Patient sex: M
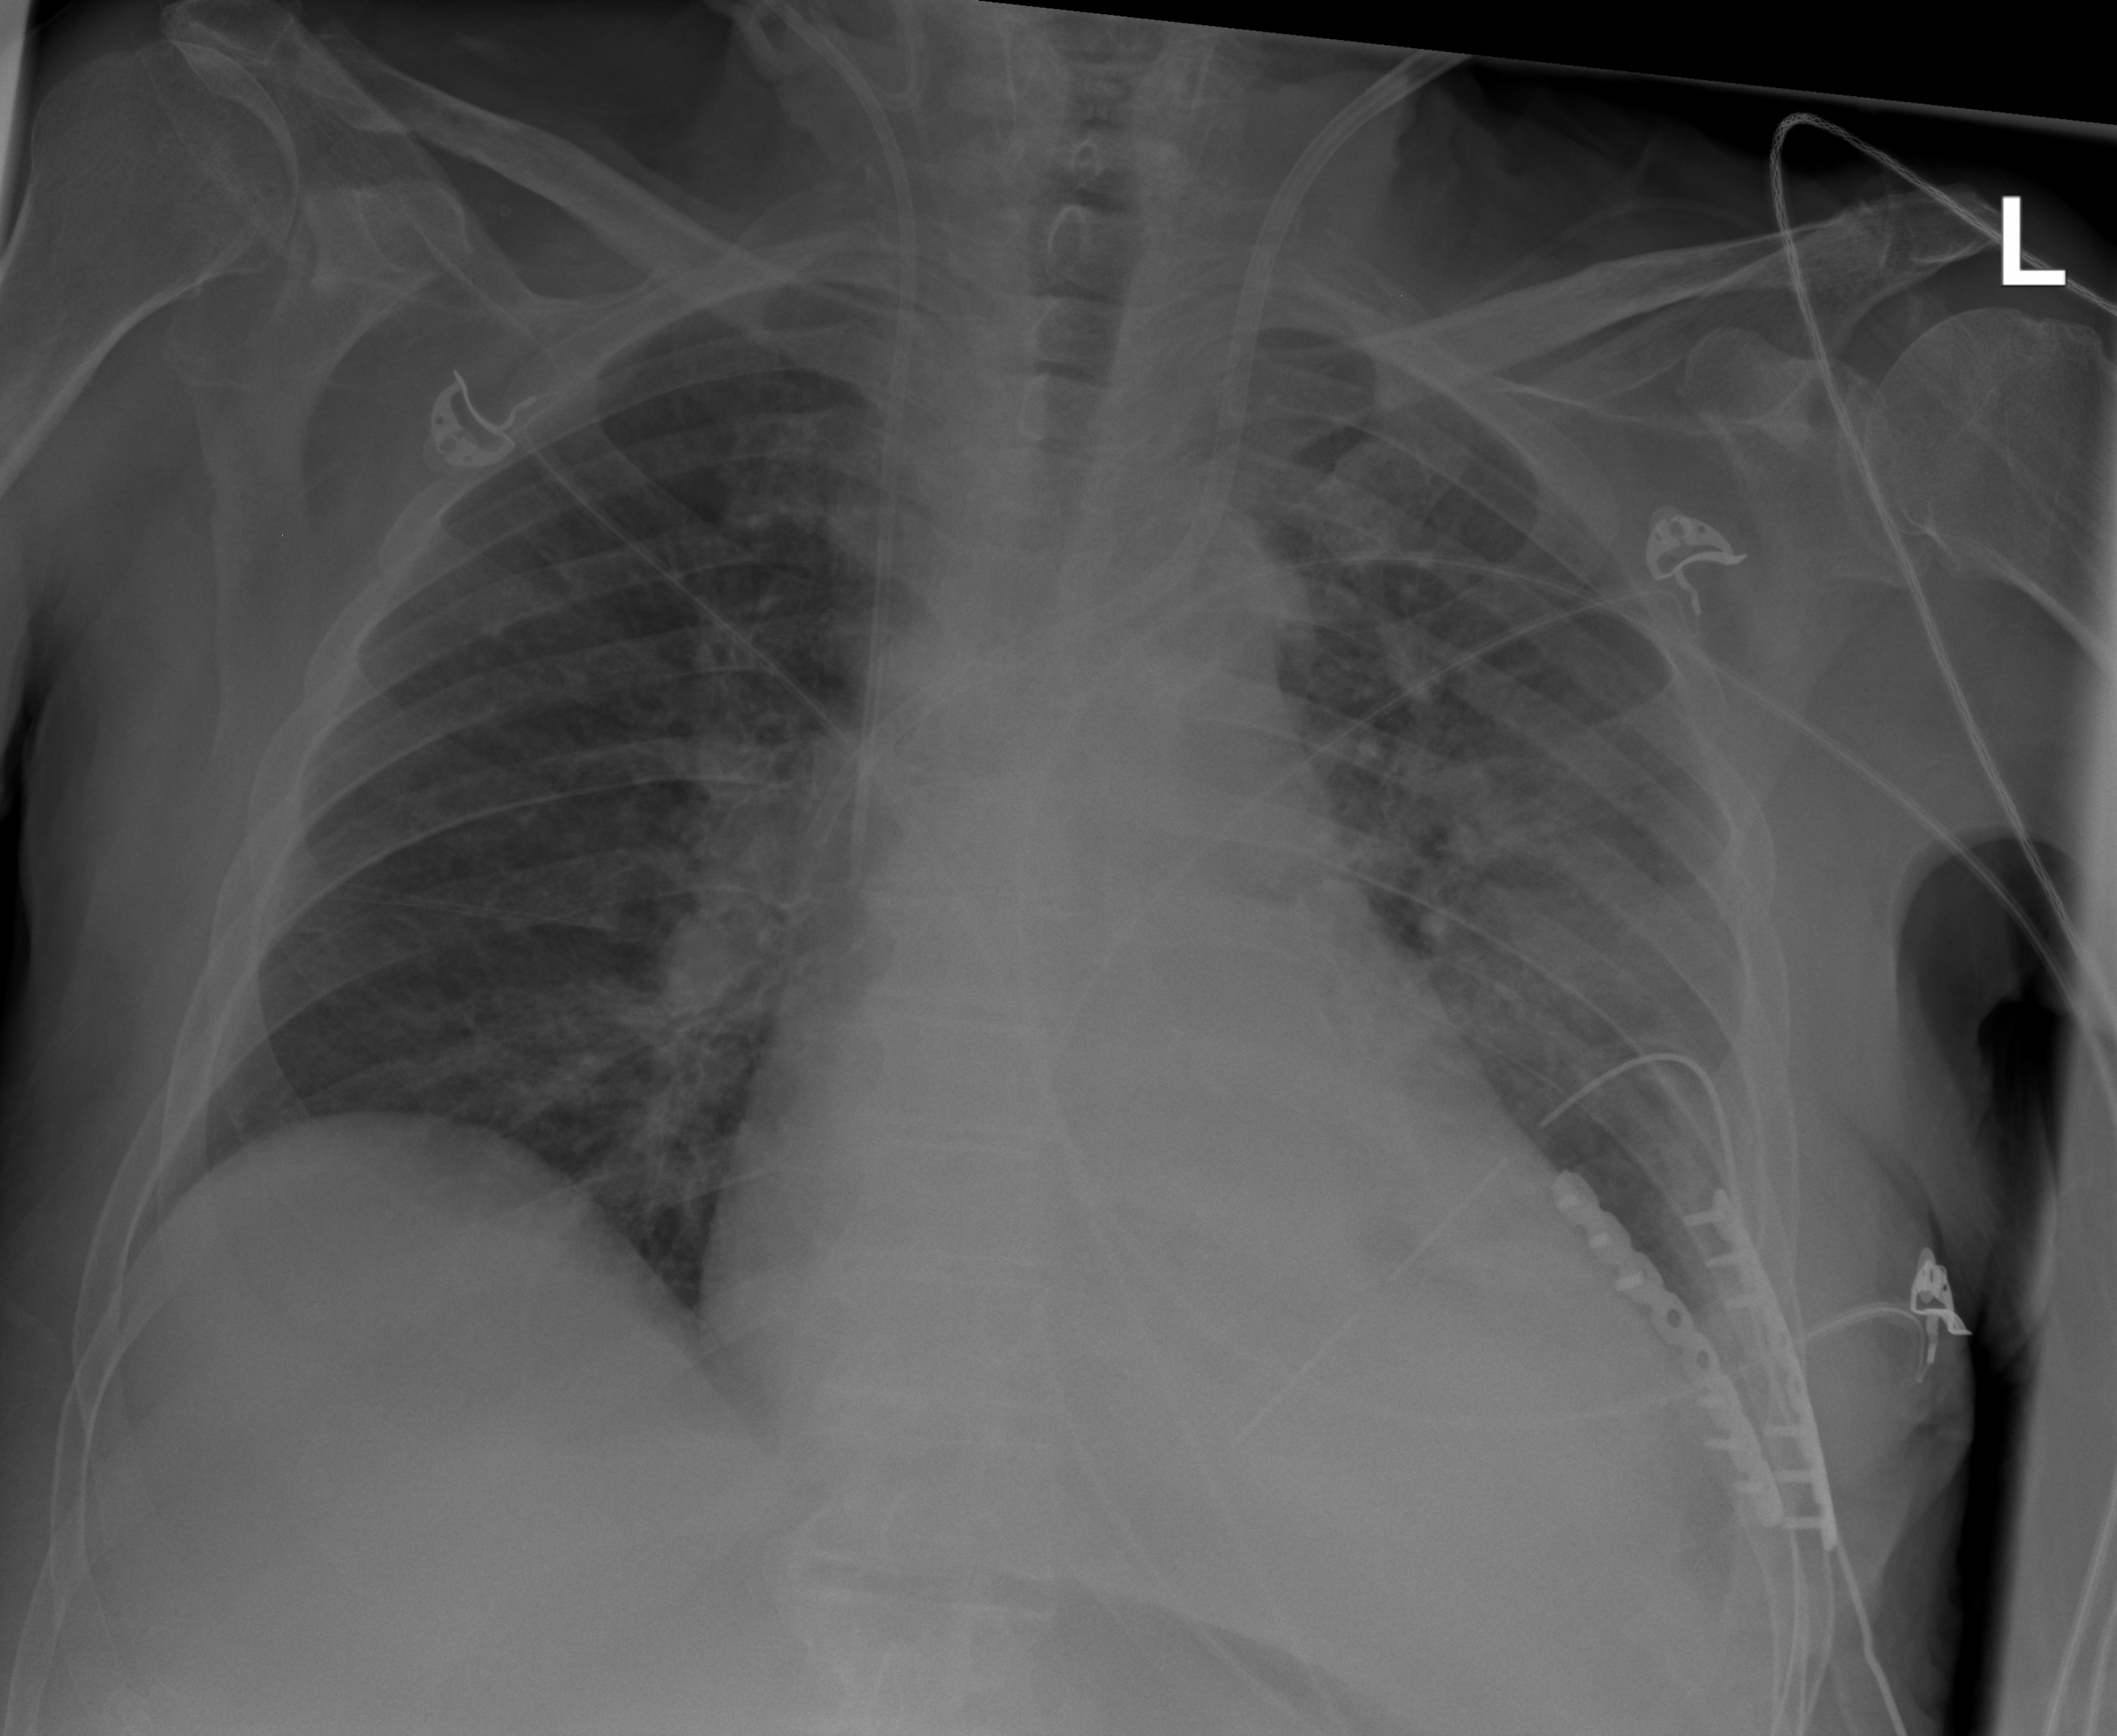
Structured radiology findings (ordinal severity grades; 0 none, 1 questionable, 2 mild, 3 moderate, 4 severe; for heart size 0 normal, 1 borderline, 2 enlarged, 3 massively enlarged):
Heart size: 2
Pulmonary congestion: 2
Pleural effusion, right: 0
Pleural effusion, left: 0
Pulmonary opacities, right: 0
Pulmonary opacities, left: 0
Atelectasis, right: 2
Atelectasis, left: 2